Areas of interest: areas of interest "Traffic and Vehicle Management"
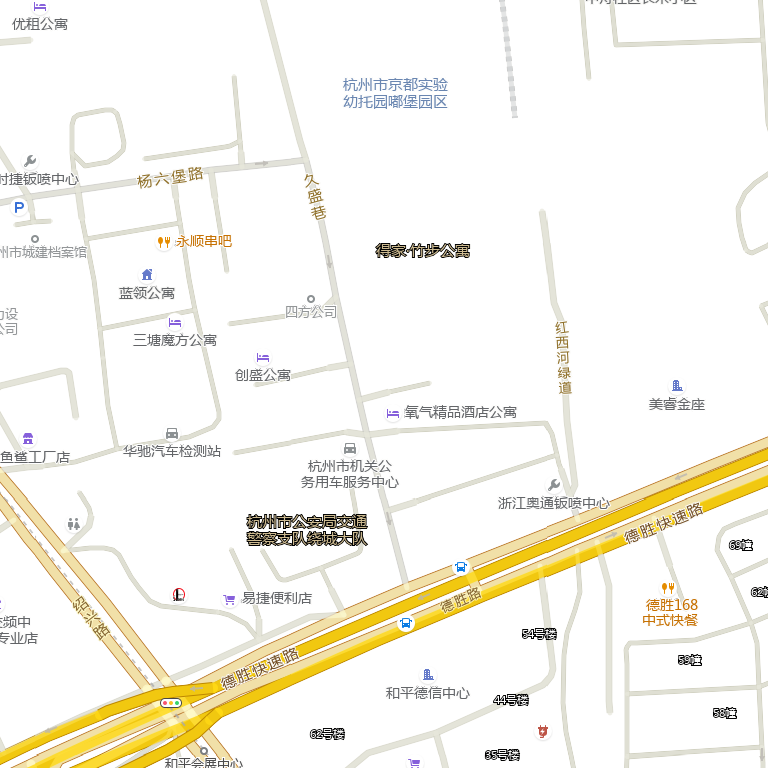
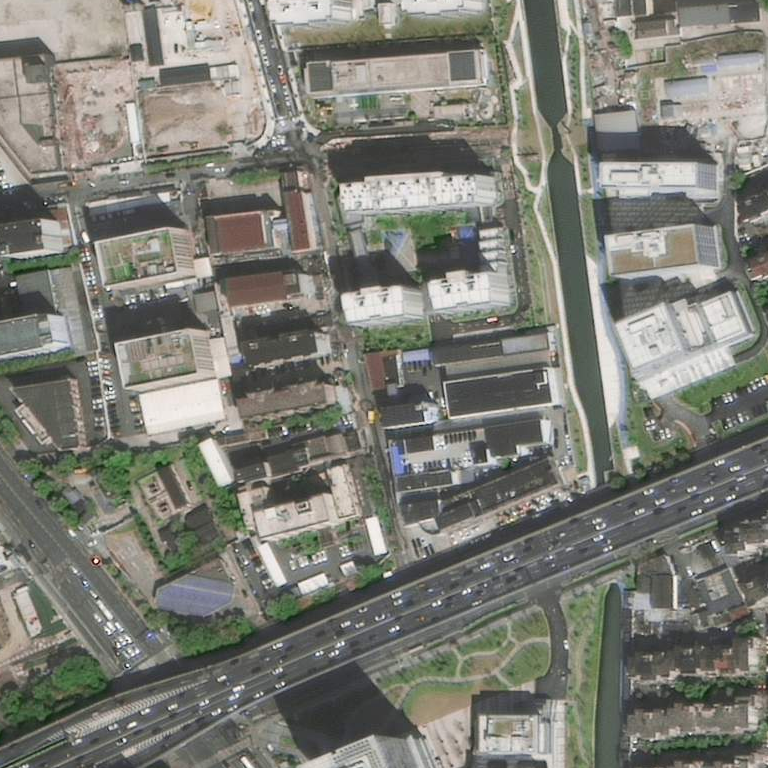